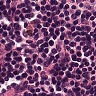
Metastatic tissue present: no